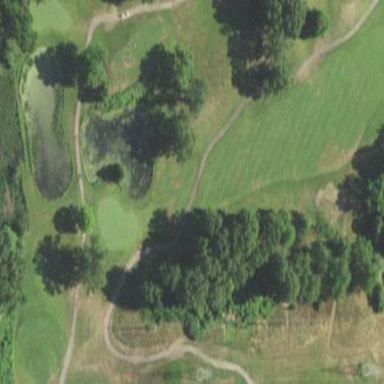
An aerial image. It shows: Golf fairway in the image.